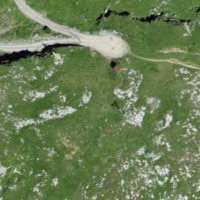
EUNIS habitat code: 26
Species observed at this site:
Arnica montana
Geum montanum